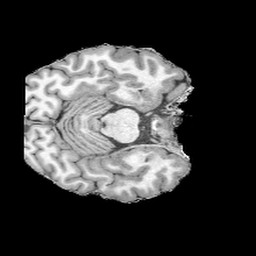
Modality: UNIT1
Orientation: axial